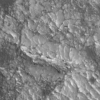
Label: not_dusty